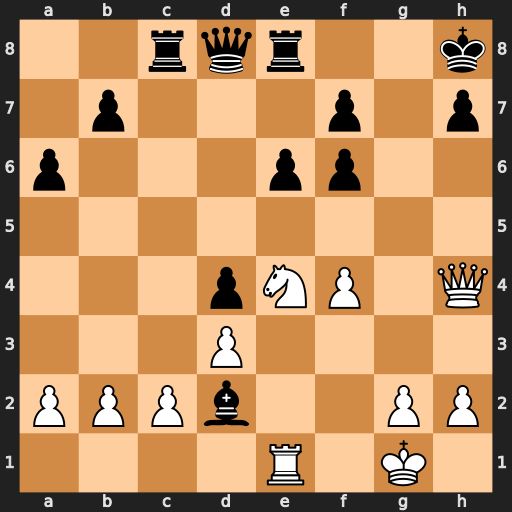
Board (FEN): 2rqr2k/1p3p1p/p3pp2/8/3pNP1Q/3P4/PPPb2PP/4R1K1
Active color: w
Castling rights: -
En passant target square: -
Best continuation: Nxf6 Qxf6 Qxf6+